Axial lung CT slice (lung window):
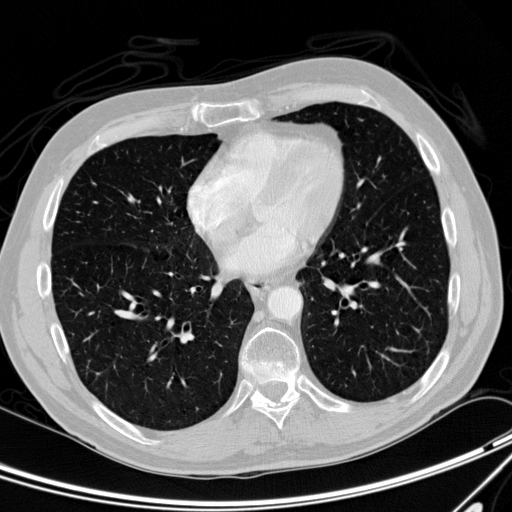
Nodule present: no